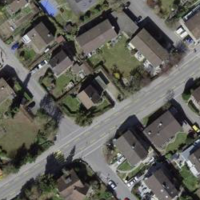
EUNIS habitat code: 54
Species observed at this site:
Convallaria majalis